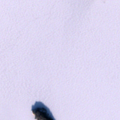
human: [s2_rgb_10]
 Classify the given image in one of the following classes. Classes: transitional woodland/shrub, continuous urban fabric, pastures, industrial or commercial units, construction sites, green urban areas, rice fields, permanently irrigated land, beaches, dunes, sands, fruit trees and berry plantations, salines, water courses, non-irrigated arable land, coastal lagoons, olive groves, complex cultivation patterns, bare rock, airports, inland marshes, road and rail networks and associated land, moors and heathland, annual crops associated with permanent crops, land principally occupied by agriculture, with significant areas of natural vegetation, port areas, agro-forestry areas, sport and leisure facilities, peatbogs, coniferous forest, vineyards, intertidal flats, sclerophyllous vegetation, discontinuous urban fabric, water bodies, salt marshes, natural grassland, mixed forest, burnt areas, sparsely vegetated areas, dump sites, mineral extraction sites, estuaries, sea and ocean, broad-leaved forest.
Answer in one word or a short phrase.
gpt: water bodies